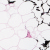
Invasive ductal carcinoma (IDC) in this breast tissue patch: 0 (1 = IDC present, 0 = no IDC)